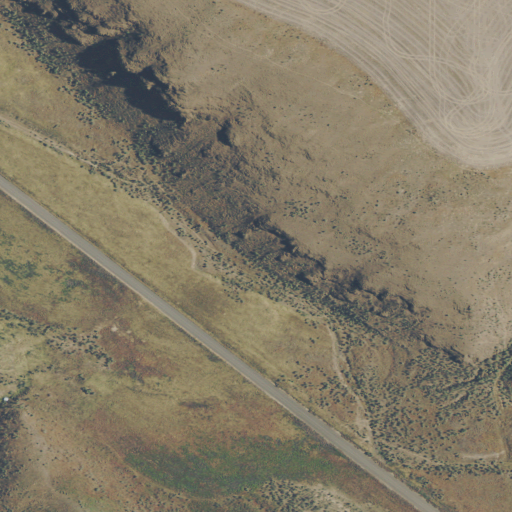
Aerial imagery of valley in Oregon named Jordan Canyon containing grassland, shrub, cultivated crops, low intensity development, and open development